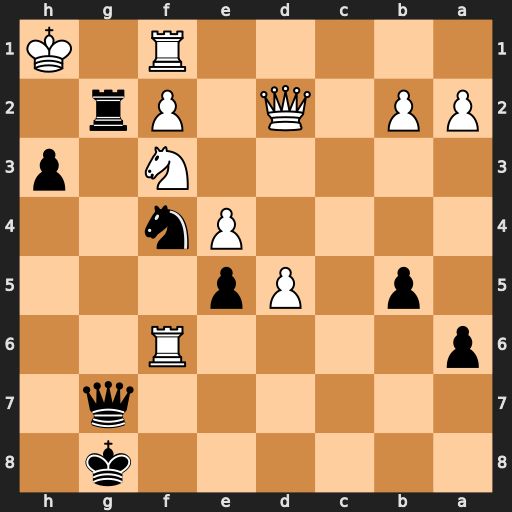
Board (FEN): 6k1/6q1/p4R2/1p1Pp3/4Pn2/5N1p/PP1Q1Pr1/5R1K
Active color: b
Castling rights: -
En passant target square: -
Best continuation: Rh2+ Nxh2 Qg2#